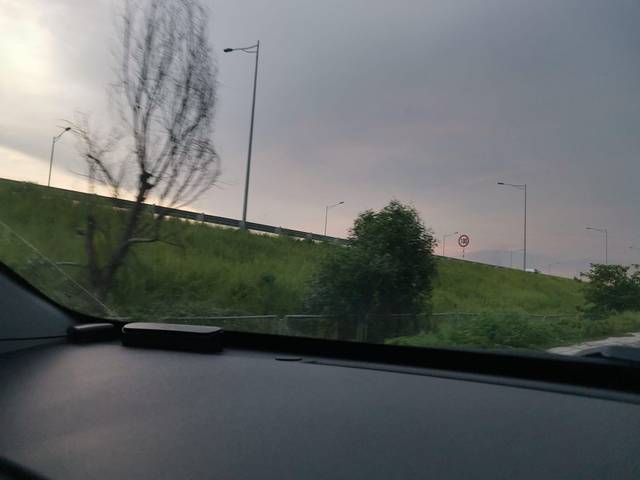
Region: Vietnam
Coordinates: 21.0, 105.93